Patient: sex F, age 56
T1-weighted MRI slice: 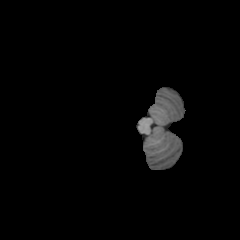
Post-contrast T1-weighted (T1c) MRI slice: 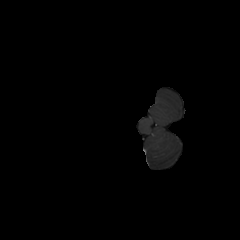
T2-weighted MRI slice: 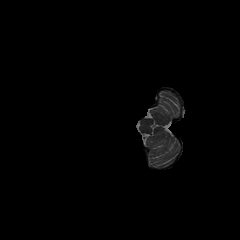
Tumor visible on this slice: no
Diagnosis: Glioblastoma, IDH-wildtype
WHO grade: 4